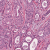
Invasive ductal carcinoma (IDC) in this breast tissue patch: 0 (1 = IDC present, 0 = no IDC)